Question:
The function f(x) and the series need to end up with the same answer
This is my attempt on this task, but it gives me different results and I don't fully understand the concept of series in C++
'''
#include <iostream>
#include <math.h>
#include <cstdlib>
using namespace std;
int main()
{
float x, y1, y2, a;
int n;
cout<<"Enter x: ";
cin>>x;
cout<<"Enter n: ";
cin>>n;
if (x == 0) x = 3.0;
y1 = 1.0/(2.0*x+5.0);
a = 1.0/11;
y2 = a;
cout<<"f(x) = "<<y1<<endl;
if(x > -5.0/2.0 && x < 17.0/2.0){
for (int k = 0; k <= n; k++){
a = (a*(-1)*pow(2.0/11.0,k))/pow(11.0,k);
y2 = y2 + a;
}
}
else{
return 1;
}
cout<<"Sum = "<<y2<<endl;
system("pause");
return 0;
}
'''
I used any x from -2,5 to 8,5 and n up to 100
the results are always different...
the function and sum of the series are supposed to have very close, if not equal answers, but it's not in my case..
How am I supposed to do it? would be happy for an explanation)
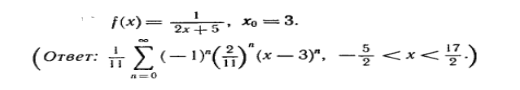
Answer: You should probably just use the correct term for your sum:
'''
a = pow(-2.0 / 11.0 * (x - 3), k) / 11.0;
'''
Note that I combined the terms in the power. The division by '11' may also be moved to the end, saving some operations. But then you would need a different initialization. However, this would also allow you to calculate 'a' incrementally. Something like this:
'''
//Initialization
a = 1.0;
y2 = a;
double factor = -2.0 / 11.0 * (x - 3);
//...
for (int k = 1; k <= n; k++)
{
a *= factor;
y2 += a;
}
//Finally
cout << "Sum = " << y2 / 11.0f << endl;
'''